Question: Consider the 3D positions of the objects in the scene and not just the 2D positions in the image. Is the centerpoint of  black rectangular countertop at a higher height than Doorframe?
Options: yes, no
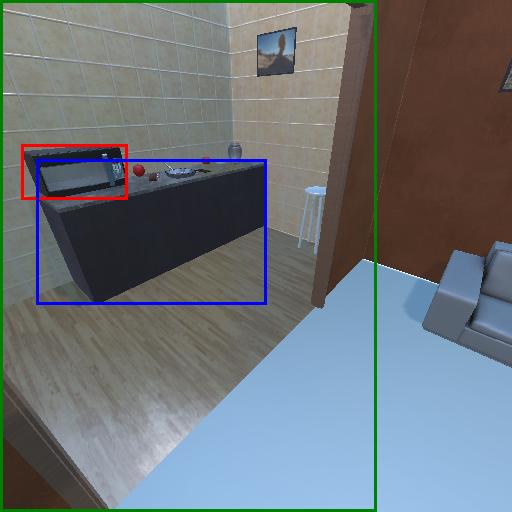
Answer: yes